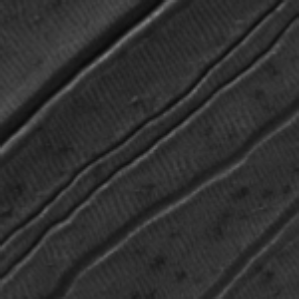
Label: frost